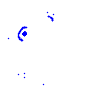
Particle: electron